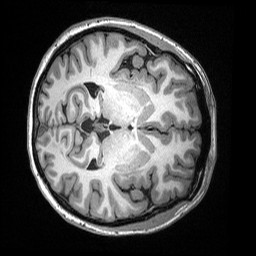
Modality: T1w
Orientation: axial
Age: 21
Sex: female